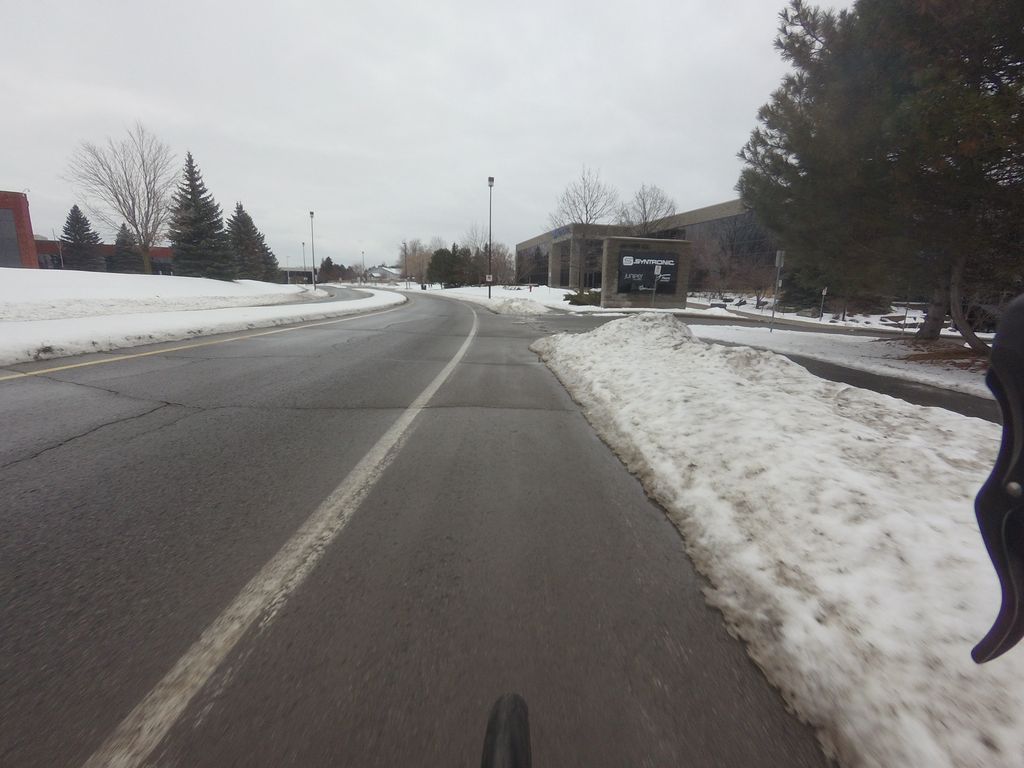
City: ottawa-gatineau